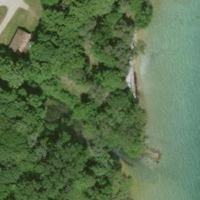
EUNIS habitat code: 41
Species observed at this site:
Mercurialis perennis